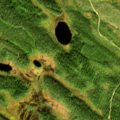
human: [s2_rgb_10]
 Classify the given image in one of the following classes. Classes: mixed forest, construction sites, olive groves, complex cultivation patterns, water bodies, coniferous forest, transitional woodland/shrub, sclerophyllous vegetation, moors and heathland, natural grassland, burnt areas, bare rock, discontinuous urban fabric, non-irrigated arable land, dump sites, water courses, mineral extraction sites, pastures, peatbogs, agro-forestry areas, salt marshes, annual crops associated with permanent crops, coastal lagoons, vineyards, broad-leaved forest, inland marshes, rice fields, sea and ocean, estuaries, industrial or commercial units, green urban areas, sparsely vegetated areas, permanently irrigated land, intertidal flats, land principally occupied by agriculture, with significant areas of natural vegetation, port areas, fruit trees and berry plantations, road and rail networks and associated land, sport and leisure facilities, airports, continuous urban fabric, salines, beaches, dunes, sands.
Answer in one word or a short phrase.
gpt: coniferous forest, transitional woodland/shrub, peatbogs